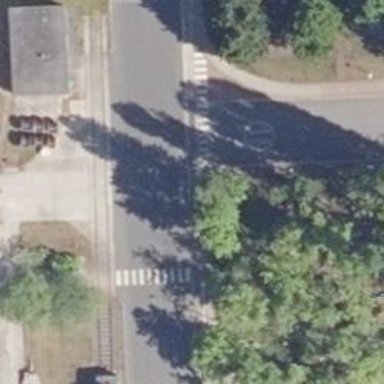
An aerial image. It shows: Zebra crossing on the road.